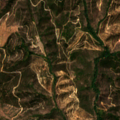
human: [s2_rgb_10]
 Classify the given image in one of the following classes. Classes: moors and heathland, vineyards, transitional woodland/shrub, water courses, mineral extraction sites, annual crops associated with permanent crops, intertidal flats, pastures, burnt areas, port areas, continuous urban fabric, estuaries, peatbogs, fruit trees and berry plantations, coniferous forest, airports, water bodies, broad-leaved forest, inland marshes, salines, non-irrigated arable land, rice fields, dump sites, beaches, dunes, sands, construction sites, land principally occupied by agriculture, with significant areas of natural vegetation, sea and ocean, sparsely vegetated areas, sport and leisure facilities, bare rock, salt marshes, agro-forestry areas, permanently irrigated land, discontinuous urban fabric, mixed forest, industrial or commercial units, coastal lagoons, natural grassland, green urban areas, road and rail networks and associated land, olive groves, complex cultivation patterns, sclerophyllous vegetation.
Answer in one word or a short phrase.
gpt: broad-leaved forest, sclerophyllous vegetation, transitional woodland/shrub